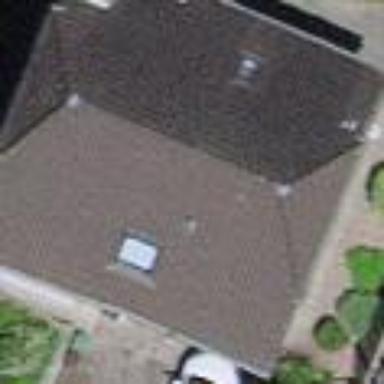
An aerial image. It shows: Detached building with half-hipped roof.